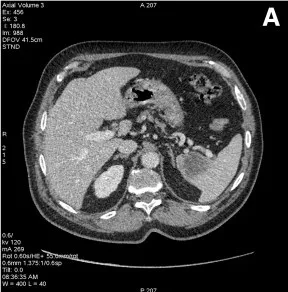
CT images of splenic metastasis. Axial section.
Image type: radiology (ct)